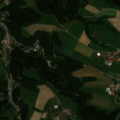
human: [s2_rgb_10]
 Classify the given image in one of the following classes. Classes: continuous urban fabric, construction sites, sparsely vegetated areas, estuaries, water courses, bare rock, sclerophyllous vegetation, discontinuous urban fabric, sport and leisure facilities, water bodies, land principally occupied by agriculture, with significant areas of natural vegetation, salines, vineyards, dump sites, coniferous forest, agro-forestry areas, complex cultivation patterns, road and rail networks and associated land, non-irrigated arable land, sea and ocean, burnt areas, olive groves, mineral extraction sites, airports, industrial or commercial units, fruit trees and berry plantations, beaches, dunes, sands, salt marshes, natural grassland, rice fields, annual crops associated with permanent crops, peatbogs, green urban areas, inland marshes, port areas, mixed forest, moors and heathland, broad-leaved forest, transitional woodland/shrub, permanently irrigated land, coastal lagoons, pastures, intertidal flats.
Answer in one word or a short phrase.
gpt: discontinuous urban fabric, pastures, complex cultivation patterns, land principally occupied by agriculture, with significant areas of natural vegetation, coniferous forest, mixed forest